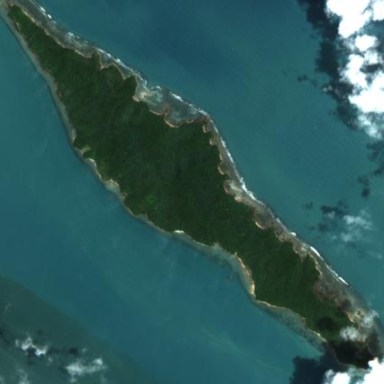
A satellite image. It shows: Island with natural coastline.